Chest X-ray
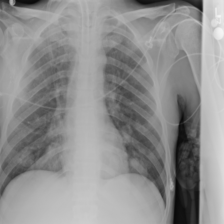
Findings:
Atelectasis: negative
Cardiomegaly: negative
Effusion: negative
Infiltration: negative
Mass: negative
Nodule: positive
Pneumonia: negative
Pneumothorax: negative
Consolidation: negative
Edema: negative
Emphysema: negative
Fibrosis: negative
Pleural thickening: negative
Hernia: negative